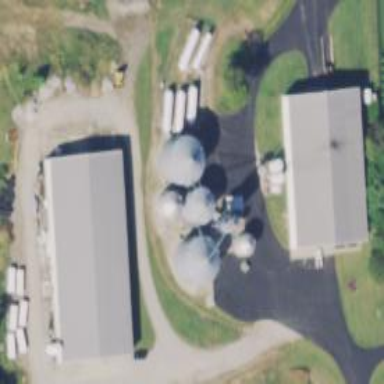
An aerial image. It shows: Silo.